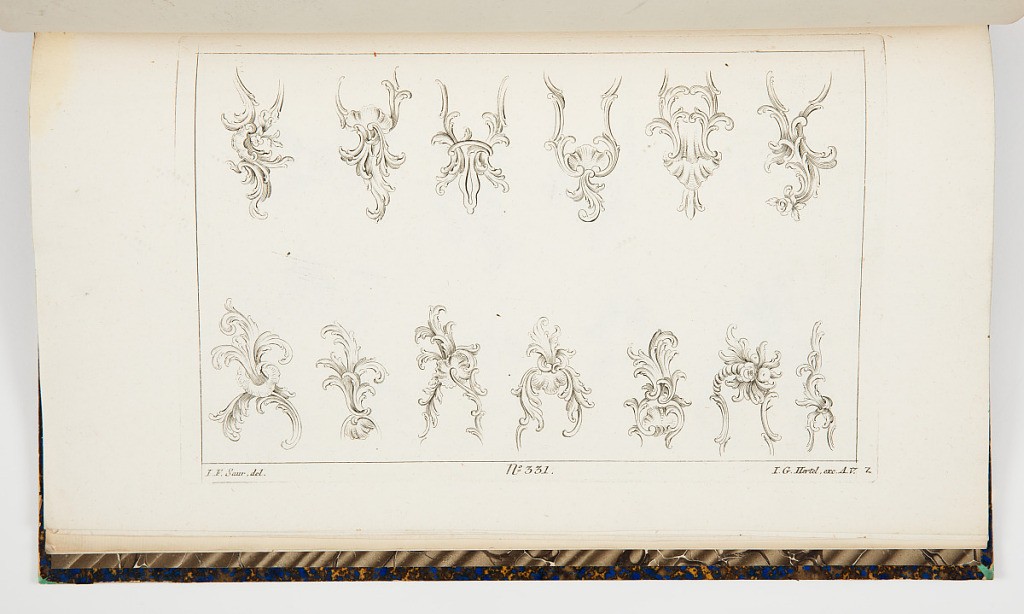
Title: Designs for Rocaille Motifs
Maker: I. F. Saur, German, active 18th century
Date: mid- 18th century
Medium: Etching on off-white paper
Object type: Print
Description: Designs for rocaille motifs of scrolls, rinceaux, and garlands. The plate is signed and numbered.